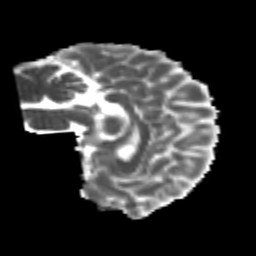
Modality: MD
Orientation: sagittal
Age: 20
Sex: female
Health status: healthy
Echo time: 0.074 s